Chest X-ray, AP view. Patient: 58 years old, sex M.
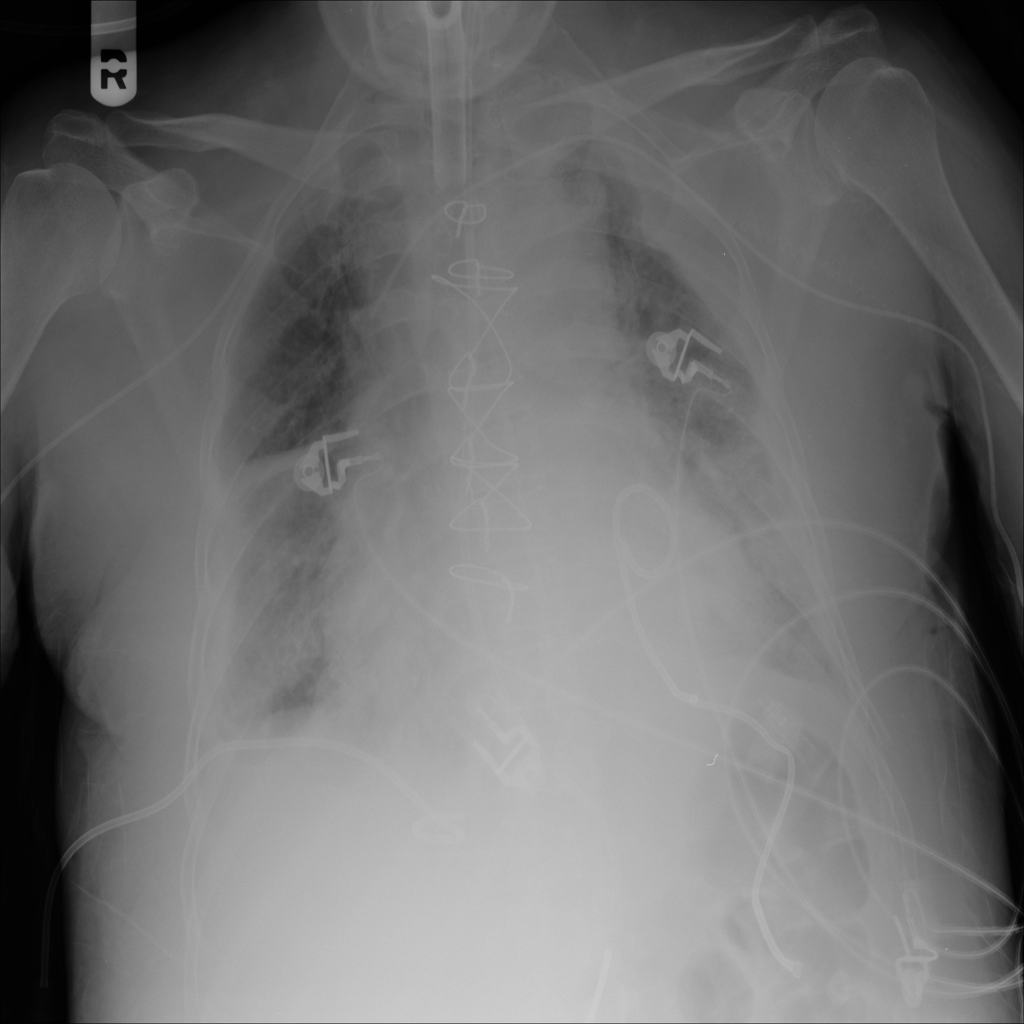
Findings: Cardiomegaly, Consolidation, Pleural_Thickening